Field crop: maize
Growth stage: 2
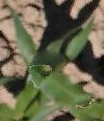
Species: maize